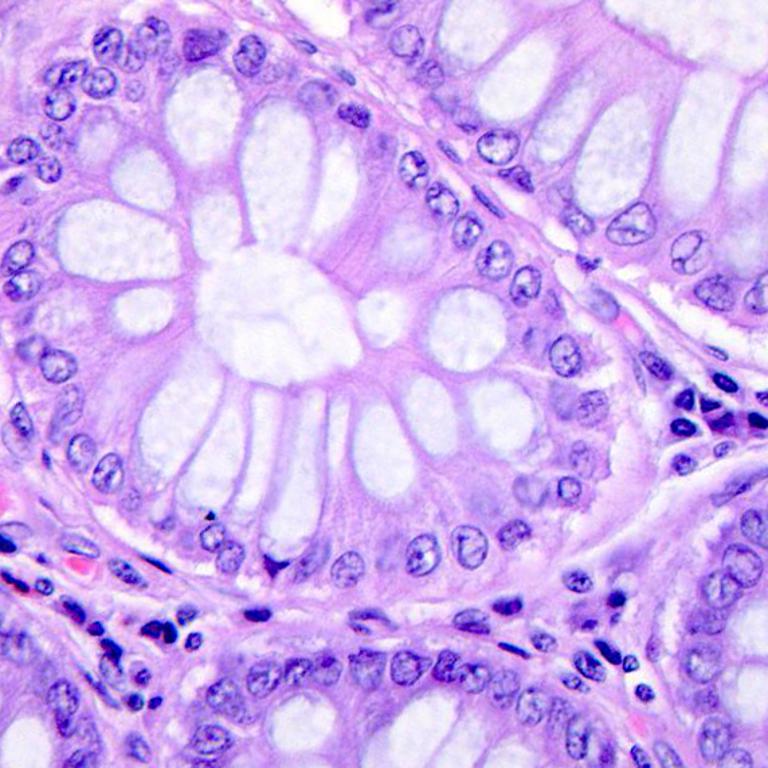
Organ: colon
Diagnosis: benign